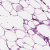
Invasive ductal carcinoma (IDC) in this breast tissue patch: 0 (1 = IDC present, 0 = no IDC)